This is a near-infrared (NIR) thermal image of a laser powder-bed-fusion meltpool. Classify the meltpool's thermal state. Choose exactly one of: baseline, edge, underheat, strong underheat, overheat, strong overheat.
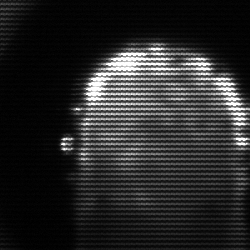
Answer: baseline